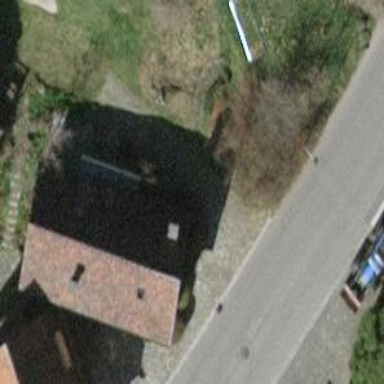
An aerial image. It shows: Detached building with gabled roof.